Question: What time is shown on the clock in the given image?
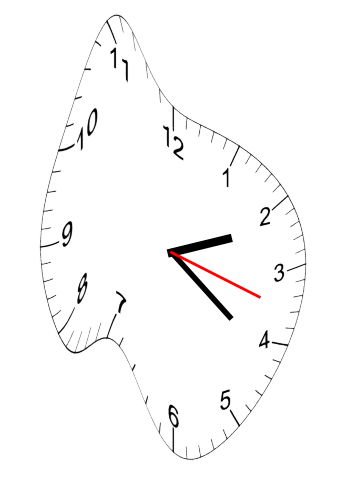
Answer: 02:21:18